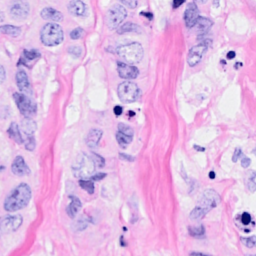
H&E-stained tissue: Breast